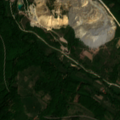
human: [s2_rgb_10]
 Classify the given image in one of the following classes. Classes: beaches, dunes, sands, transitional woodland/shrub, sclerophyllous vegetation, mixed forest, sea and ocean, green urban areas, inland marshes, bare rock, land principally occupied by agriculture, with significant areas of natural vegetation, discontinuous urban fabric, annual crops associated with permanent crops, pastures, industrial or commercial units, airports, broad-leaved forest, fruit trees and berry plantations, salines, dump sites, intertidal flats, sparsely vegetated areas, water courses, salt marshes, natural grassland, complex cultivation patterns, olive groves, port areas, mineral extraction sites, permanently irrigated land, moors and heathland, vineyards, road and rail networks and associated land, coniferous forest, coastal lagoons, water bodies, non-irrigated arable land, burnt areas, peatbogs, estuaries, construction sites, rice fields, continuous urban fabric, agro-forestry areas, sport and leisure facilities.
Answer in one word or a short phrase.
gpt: mineral extraction sites, complex cultivation patterns, land principally occupied by agriculture, with significant areas of natural vegetation, broad-leaved forest, transitional woodland/shrub